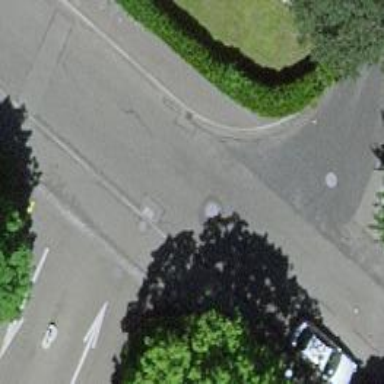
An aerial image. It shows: Kerb serving as barrier.